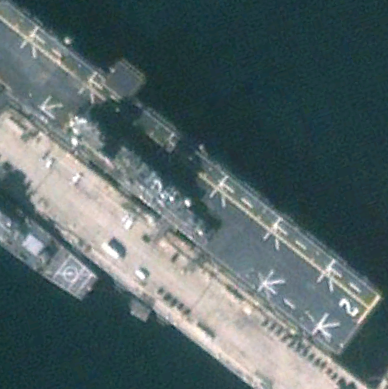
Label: assault